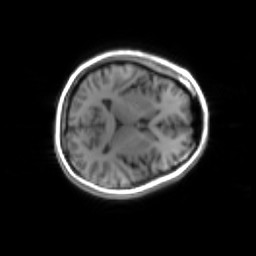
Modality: inplaneT1
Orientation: axial
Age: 24
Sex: female
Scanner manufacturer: siemens
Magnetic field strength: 3 T
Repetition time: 1.2 s
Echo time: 0.00251 s